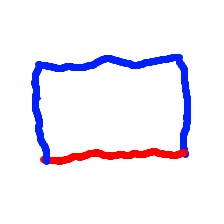
Shape: rectangle